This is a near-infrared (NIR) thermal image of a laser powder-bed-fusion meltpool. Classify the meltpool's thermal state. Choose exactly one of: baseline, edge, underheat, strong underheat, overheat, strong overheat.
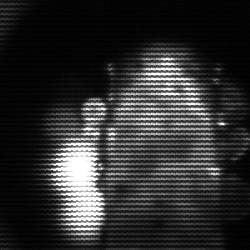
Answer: strong underheat